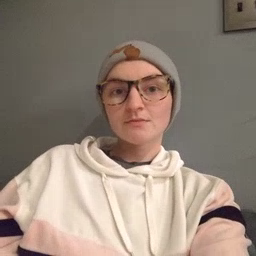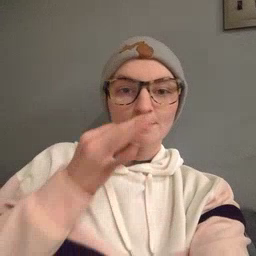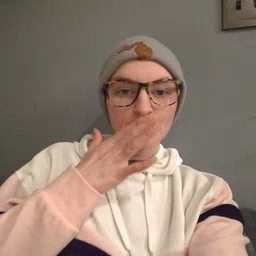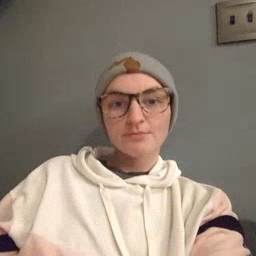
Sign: bee